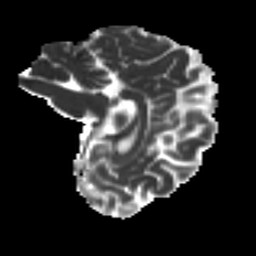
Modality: MD
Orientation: sagittal
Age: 23
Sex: female
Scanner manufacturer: ge
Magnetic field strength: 3 T
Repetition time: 7.8 s
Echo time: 0.0606 s